Question: I have 2 phones, a Nexus 4 with Android 5.0.1, and an LG f60 with Android 4.4.2 on it.
I have a custom dialog with this layout:
'''
<LinearLayout xmlns:android="http://schemas.android.com/apk/res/android"
android:id="@+id/linearLayout1"
android:layout_width="fill_parent"
android:layout_height="fill_parent"
android:gravity="center"
android:orientation="vertical" >
<DatePicker
android:id="@+id/datePicker1"
android:layout_width="wrap_content"
android:layout_height="wrap_content"
android:calendarViewShown="false" >
</DatePicker>
<TimePicker
android:id="@+id/timePicker1"
android:layout_width="wrap_content"
android:layout_height="wrap_content" >
</TimePicker>
</LinearLayout>
'''
java:
'''
LayoutInflater inflater = getLayoutInflater();
View aboveLayout = inflater
.inflate(R.layout.aboveLayout, null);
AlertDialog.Builder myDialog = new AlertDialog.Builder(this);
myDialog.setView(aboveLayout);
...
'''
and it displays correctly on Nexus 4, but something is wrong with the 'TimePicker' on the LG f60. Here are the screenshot:

What could be the problem?
Thanks in advance!
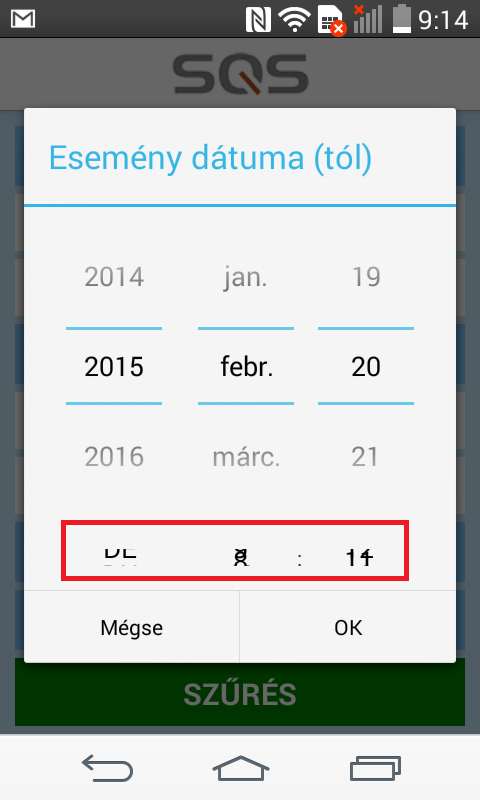
Answer: Just try to use <URL>. You can put your pickers under this view. It should fix the problem on small screens. By the way maybe it's better to have 2 dialog for date and for time. It's more conventional and user friendly.